Question: I'm running into problems reconfiguring the 'UINavigationBar' on iOS 7 and 8 when transitioning between views.
My application currently contains the following 'UIViewController' flow:
VC1 --> VC2 --> VC3
In this flow
- 'UINavigationBar'- 'UINavigationBar'- 'UINavigationBar'
The problem I've been running into is that the transitions between these views are all very sloppy looking. To start with I tried the following:
in VC2
'''
- (void)viewWillAppear:(BOOL)animated {
[super viewWillAppear:animated];
// configure appearance
[self.navigationController.navigationBar configureTranslucentAppearance];
}
'''
And in VC1 and VC3
'''
- (void)viewWillAppear:(BOOL)animated {
[super viewWillAppear:animated];
// configure appearance
[self.navigationController.navigationBar restoreDefaultAppearance];
}
'''
Here are the implementations of the two helper functions listed above:
'''
- (void)restoreDefaultAppearance {
[[UIApplication sharedApplication] setStatusBarStyle:UIStatusBarStyleLightContent];
[self setTitleTextAttributes:@{NSForegroundColorAttributeName: [UIColor JTTextNavBar]}];
[self setTintColor:[UIColor JTTextNavBar]];
[self setBarTintColor:[UIColor JTBackgroundNavBarWithAlpha:1.0]];
[self setBackgroundImage:nil forBarMetrics:UIBarMetricsDefault];
[self setBackgroundColor:[UIColor JTBackgroundNavBarWithAlpha:1.0]];
[self setShadowImage:[UIImage navigationBarShadowImage]];
[self setTranslucent:NO];
}
- (void)configureTranslucentAppearance {
[[UIApplication sharedApplication] setStatusBarStyle:UIStatusBarStyleLightContent];
[self setBackgroundImage:[UIImage new] forBarMetrics:UIBarMetricsDefault];
[self setBackgroundColor:[UIColor clearColor]];
[self setShadowImage:[UIImage new]];
[self setTranslucent:YES];
}
'''
This is the most basic way of handling this transition. It has the following visual artefacts:
-
None of these transitions look good at all. Ideally I would like the views to transition smoothly along with their new 'UINavigationBar' but the only way I've seen to do this successfully is to manually add a toolbar to each xib.
Any suggestions? Apologies if this description is confusing :(
Added cropped images of the 'UINavigationBar' and top portion of 'UIViewController' for each of the listed transitions.
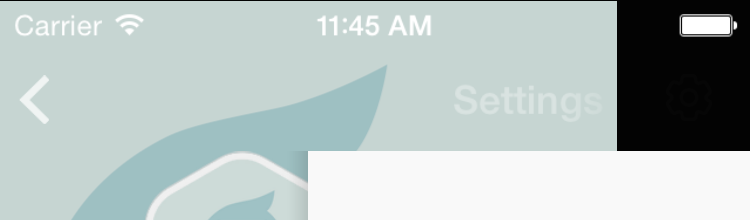
Answer: I finally found a decent solution!
There doesn't appear to be a proper way to smoothly transition from an opaque to transparent 'UINavigationBar' BUT you can transition smoothly from a view controller with a visible status bar to one that has a hidden status bar.
This opens up a possible workaround which is to add the following in the 'viewWillAppear' of from above:
'''
[self.navigationController setNavigationBarHidden:YES animated:YES];
'''
Once you have that, manually add a 'UINavigationBar' to your xib and configure it to be transparent (and add all necessary 'UIBarButtonItem' and views).
If everything is hooked up properly transitioning from to will hide the 'UINavigationBar' at the same speed as the view transition and will show up with it's embedded 'UINavigationBar'
To make this work properly you'll have to make sure that in the 'viewWillAppear' of View Controllers that can be accessed from you reset the 'UINavigationBar' to be visible (if necessary) via:
'''
[self.navigationController setNavigationBarHidden:NO animated:YES];
'''
---
- manually add a 'UINavigationBar' to your transparent nav bar view controller and in its 'viewWillAppear' hide the default one via 'setNavigationBarHidden:animated:'